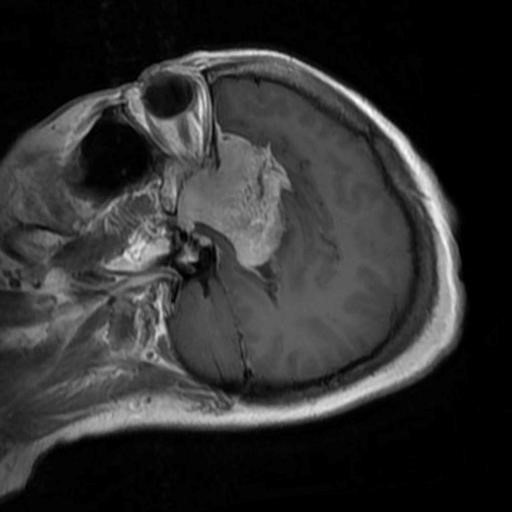
Label: brain_menin